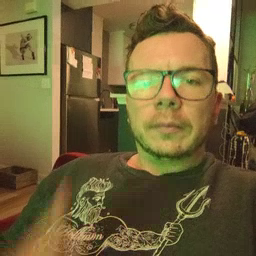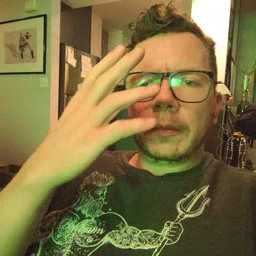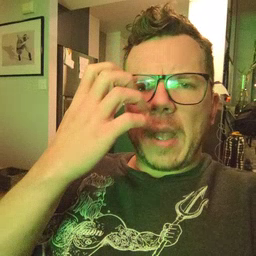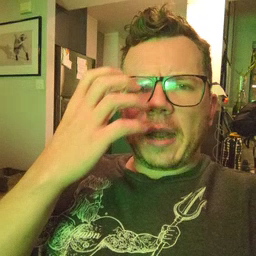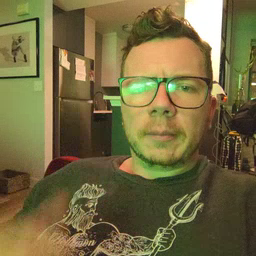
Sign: mad